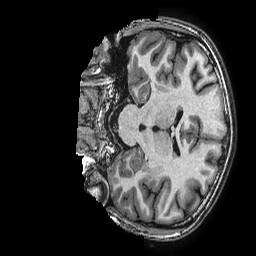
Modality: T1w
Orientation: coronal
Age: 16
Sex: female
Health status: ill
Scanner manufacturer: ge
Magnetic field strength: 3 T
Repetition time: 0.0077 s
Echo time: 0.003436 s